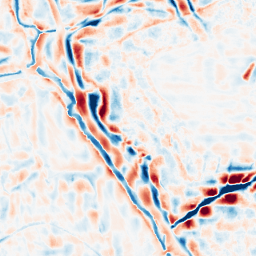
Category: wavelet
Decomposition family: wavelet_dwt
Decomposition parameters: wavelet: sym4
level: 4
Upsampling method: bilinear
Upsampling parameters: scale: 4
Upsampling scale: 4